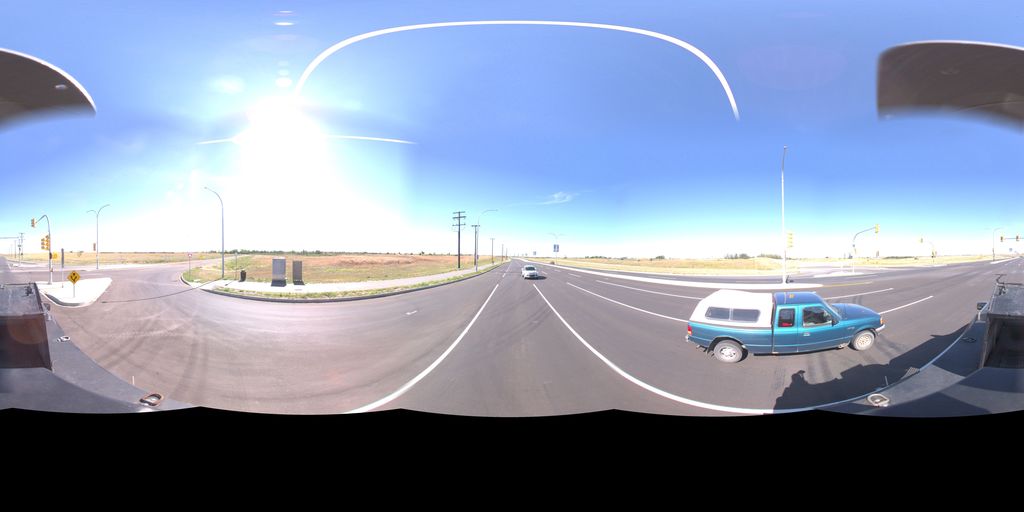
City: saskatoon